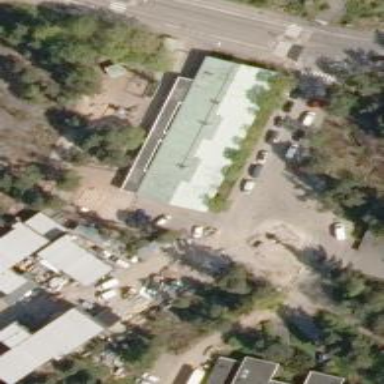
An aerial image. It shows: Kindergarten building.